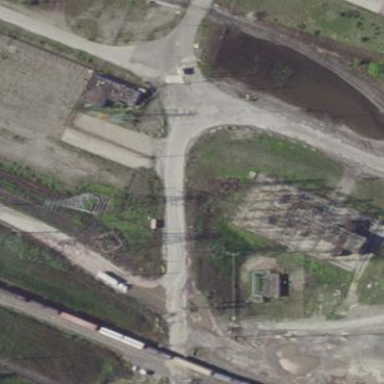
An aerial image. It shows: Power substation.